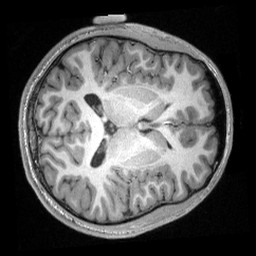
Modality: T1w
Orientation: axial